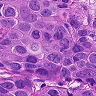
Metastatic tissue present: yes